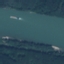
Land use / land cover class: River